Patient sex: M
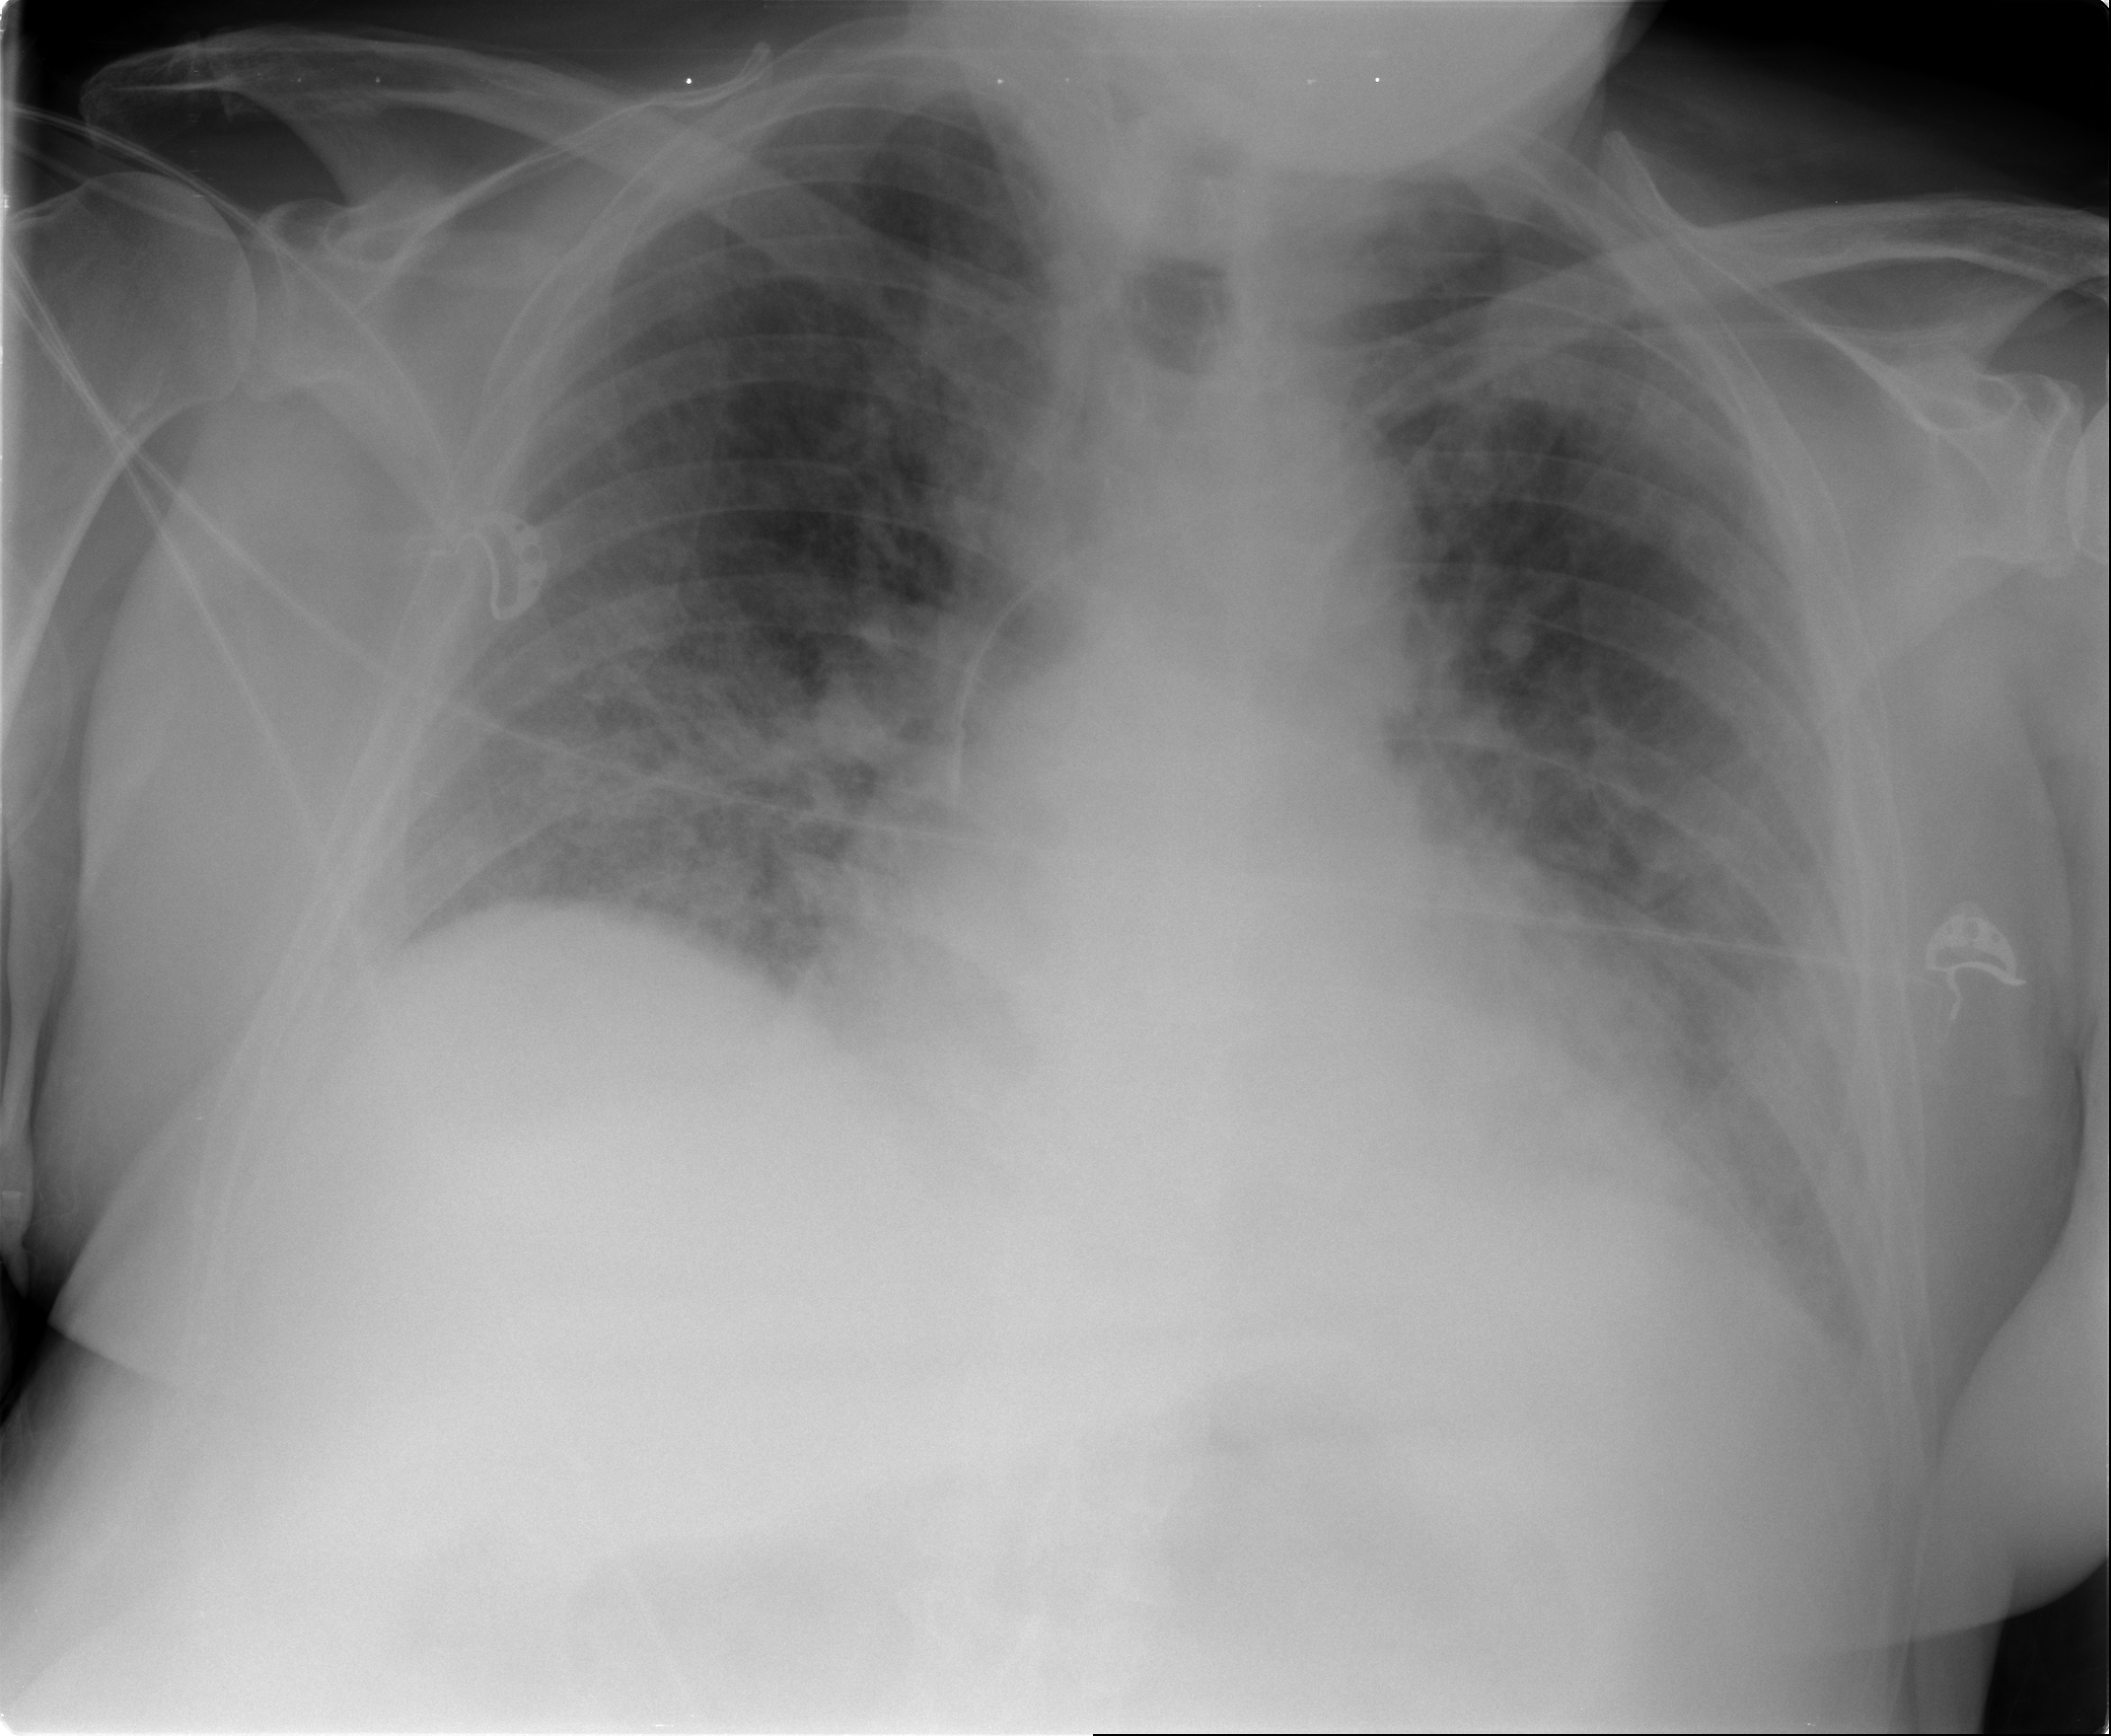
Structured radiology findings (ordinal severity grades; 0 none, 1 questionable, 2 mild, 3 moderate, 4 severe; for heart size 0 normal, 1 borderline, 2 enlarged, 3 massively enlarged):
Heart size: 1
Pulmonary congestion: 2
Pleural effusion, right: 0
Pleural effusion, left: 2
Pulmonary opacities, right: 3
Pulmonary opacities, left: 3
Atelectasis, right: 2
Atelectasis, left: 2